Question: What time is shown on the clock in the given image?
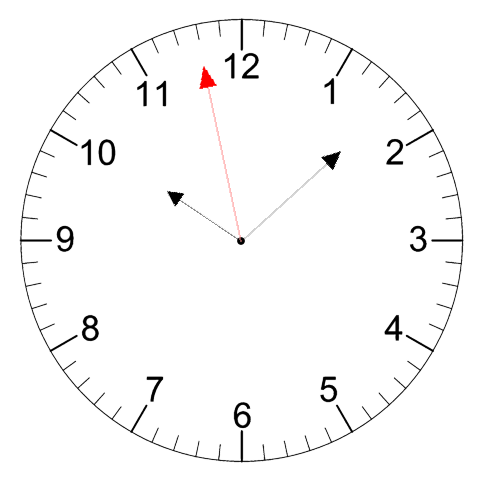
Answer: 10:07:58